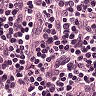
Metastatic tissue present: no